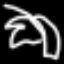
Label: palm tree